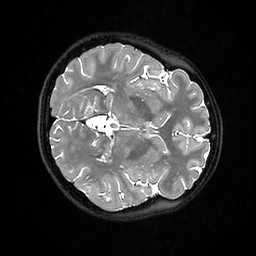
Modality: T2w
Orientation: axial
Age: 23
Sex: female
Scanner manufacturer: ge
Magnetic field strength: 3 T
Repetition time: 3.202 s
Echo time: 0.0669 s